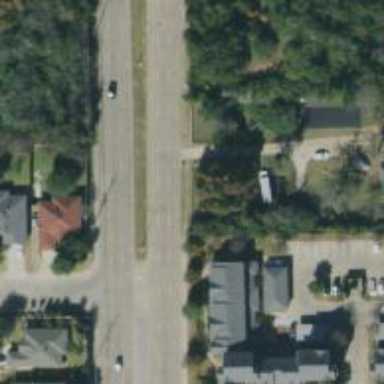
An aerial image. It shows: Secondary road.